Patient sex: F
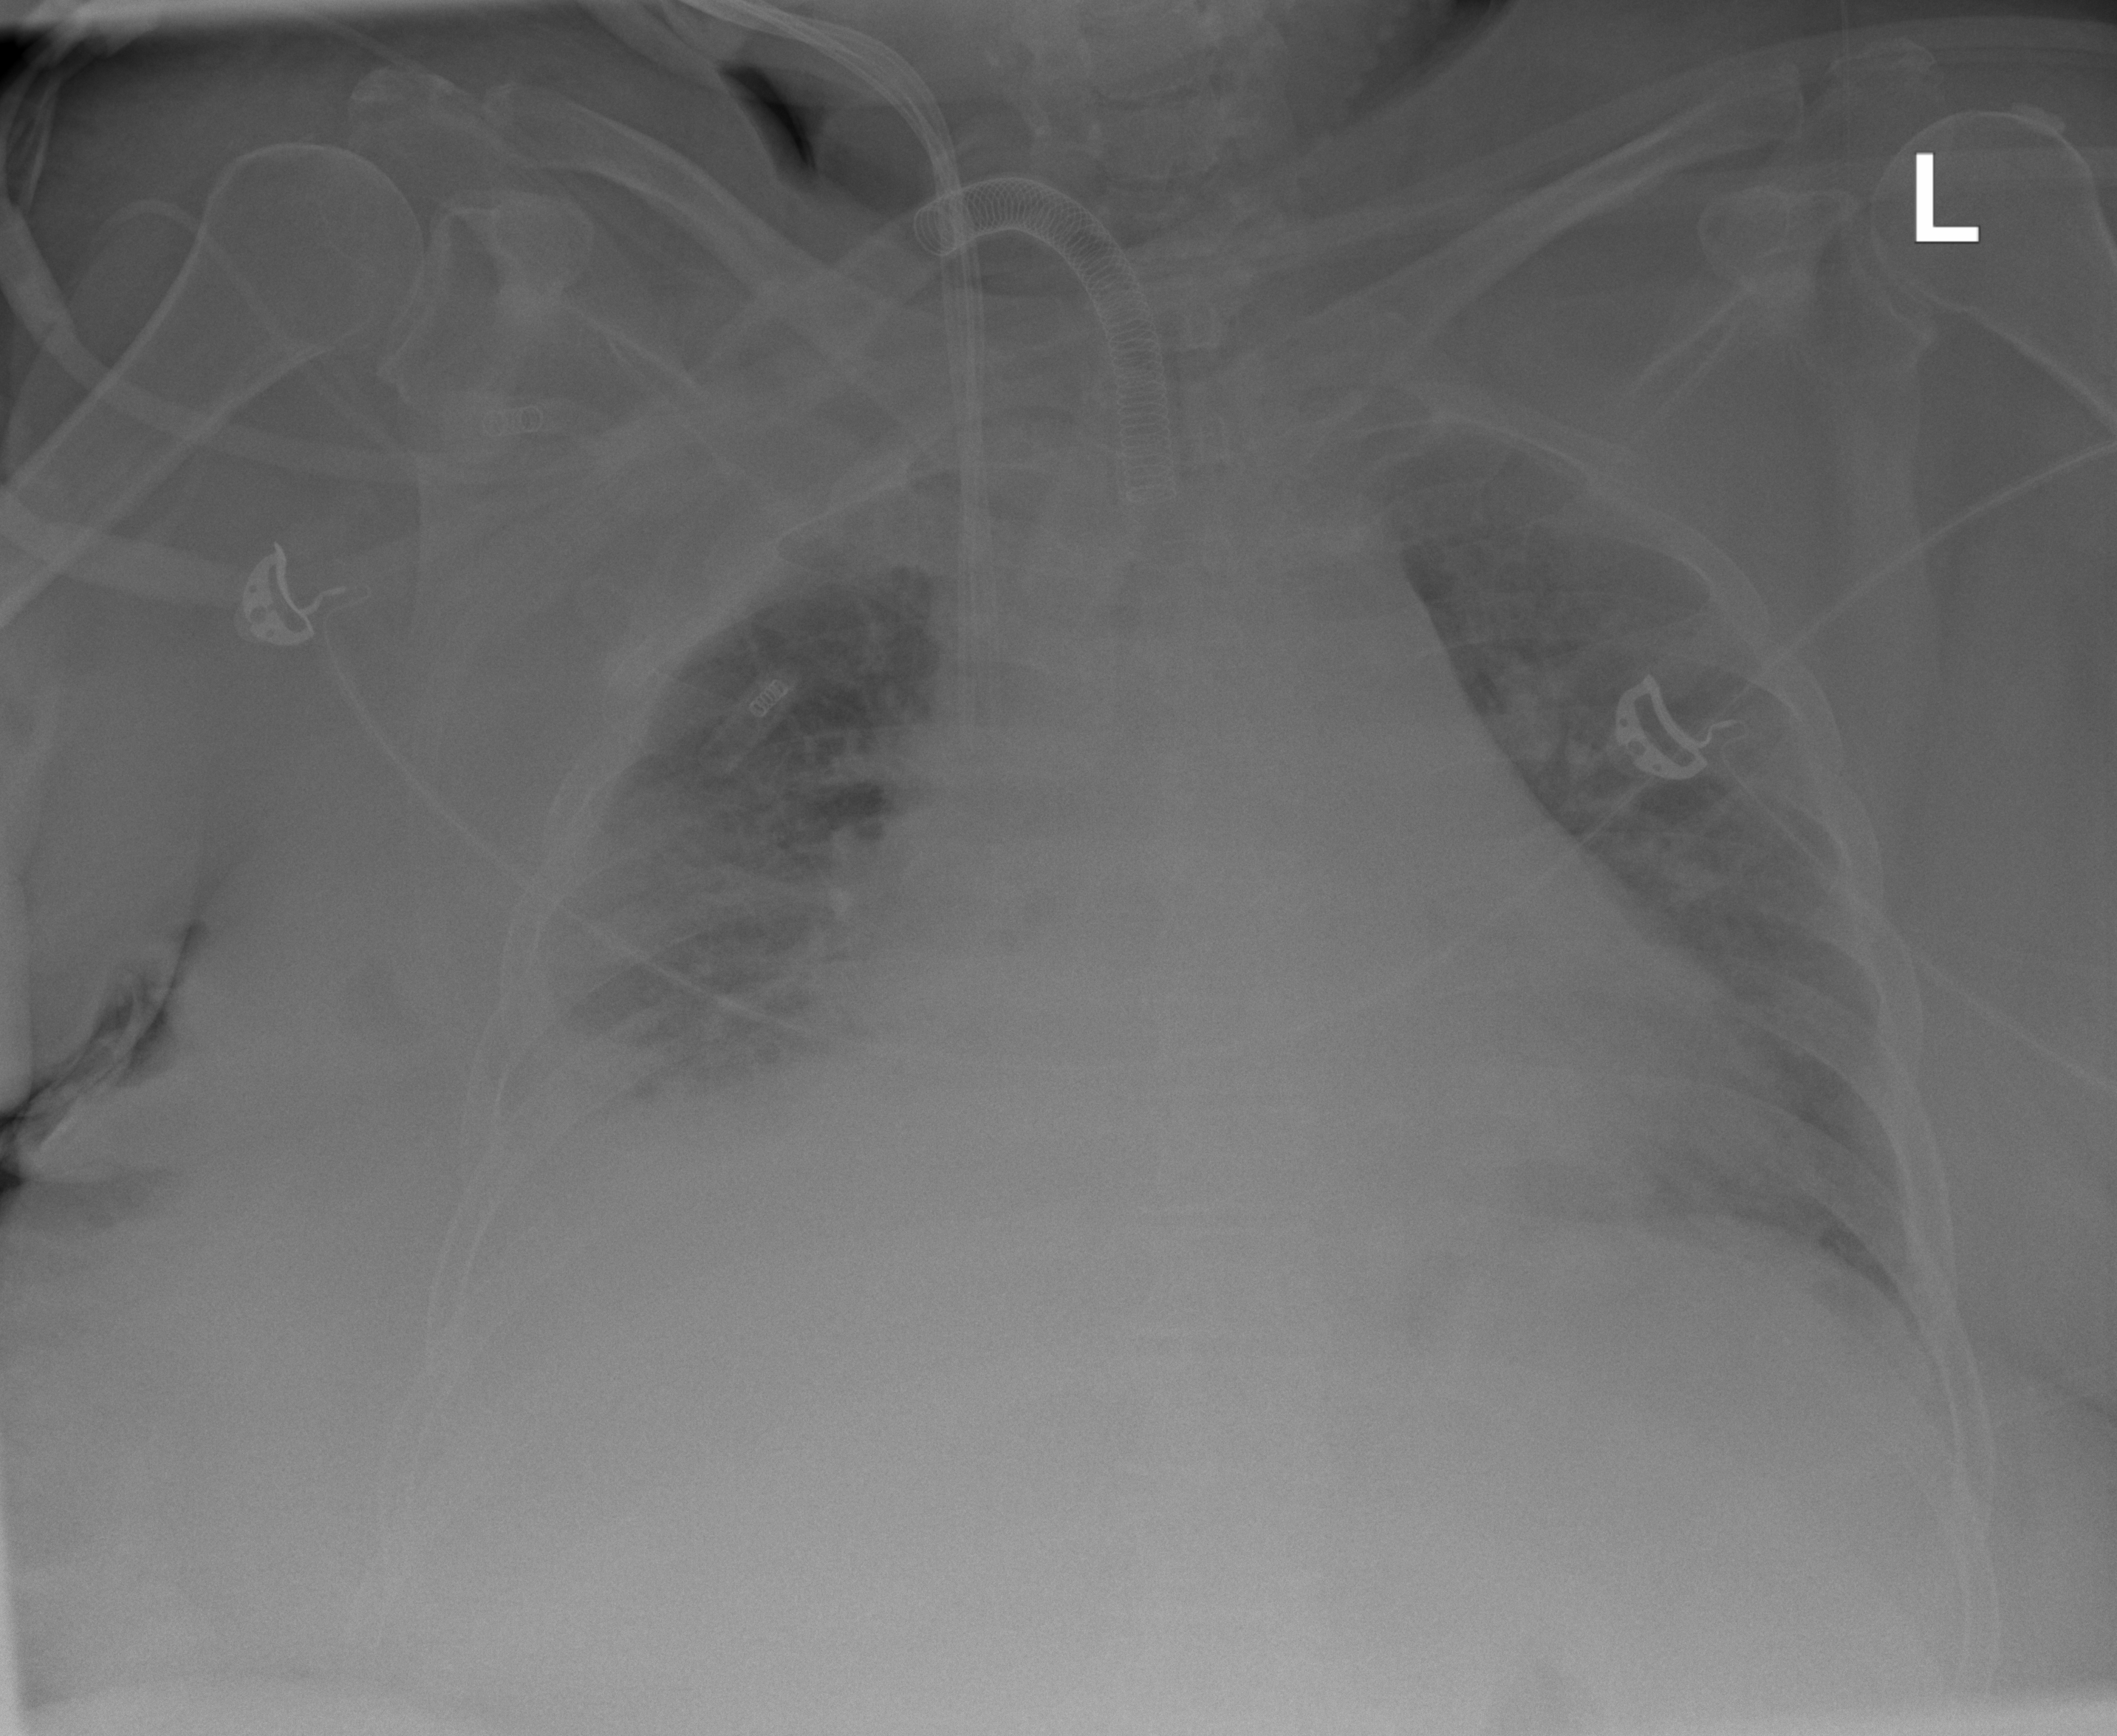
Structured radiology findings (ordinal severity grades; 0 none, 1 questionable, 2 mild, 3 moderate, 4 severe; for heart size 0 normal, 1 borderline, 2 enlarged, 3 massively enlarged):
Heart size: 2
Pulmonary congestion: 2
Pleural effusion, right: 2
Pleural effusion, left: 0
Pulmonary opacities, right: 2
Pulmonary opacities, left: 0
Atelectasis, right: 2
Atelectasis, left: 0